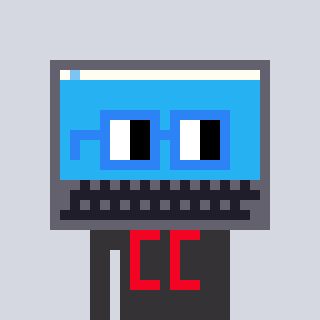
a pixel art character with square blue glasses, a laptop-shaped head and a grayscale-colored body on a cool background